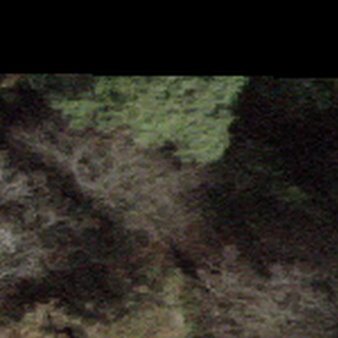
Label: other